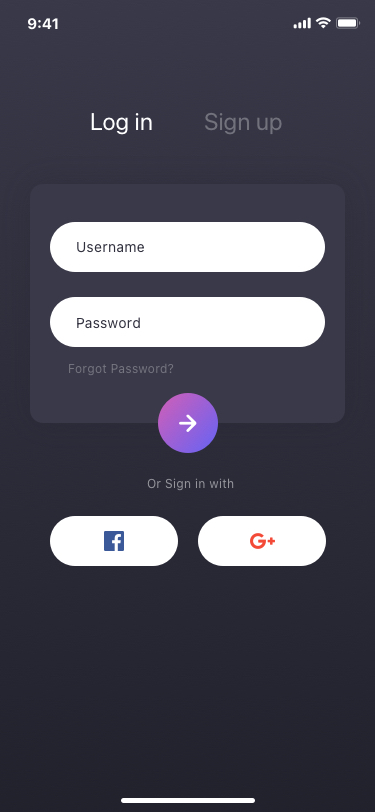
Text in this UI design:
Log in
Sign up
Or Sign in with
Username
Forgot Password?
Password